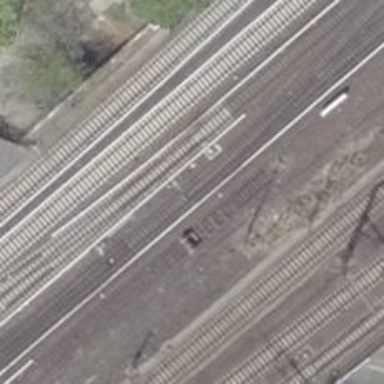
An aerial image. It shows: Light rail electrified with bottom rail electrification.